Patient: sex M, age 57
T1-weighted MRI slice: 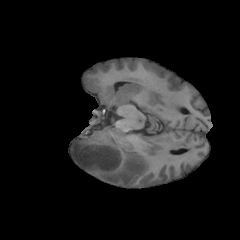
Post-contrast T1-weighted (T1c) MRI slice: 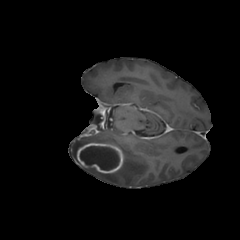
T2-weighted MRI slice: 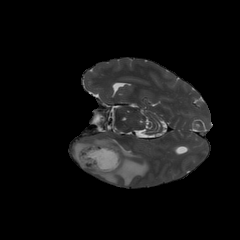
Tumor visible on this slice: yes
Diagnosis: Glioblastoma, IDH-wildtype
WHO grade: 4